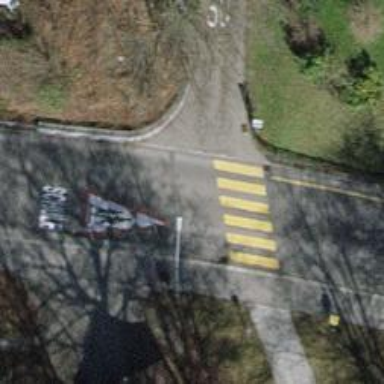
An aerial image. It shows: Marked road crossing.